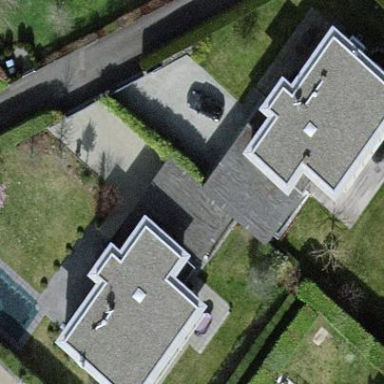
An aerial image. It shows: Garage.